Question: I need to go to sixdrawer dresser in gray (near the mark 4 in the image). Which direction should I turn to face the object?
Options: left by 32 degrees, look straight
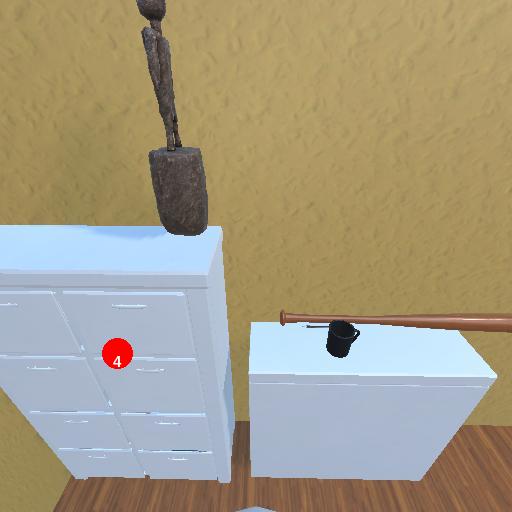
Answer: left by 32 degrees